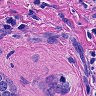
Metastatic tissue present: yes